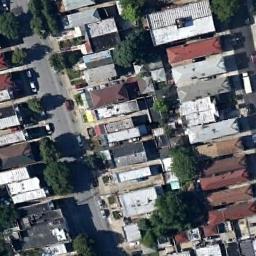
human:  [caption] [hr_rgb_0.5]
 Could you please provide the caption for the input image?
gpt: The dense residential is next to the road and some trees .

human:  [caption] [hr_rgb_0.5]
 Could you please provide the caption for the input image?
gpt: There are some brown and white buildings on dense residential area .

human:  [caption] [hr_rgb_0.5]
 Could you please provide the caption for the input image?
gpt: A dense residential area has lots of trees and houses next to each other while a road stretches through the residential area .

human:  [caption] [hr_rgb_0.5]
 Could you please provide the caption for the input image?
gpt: There are many roads and neatly arranged houses and trees in densely populated areas .

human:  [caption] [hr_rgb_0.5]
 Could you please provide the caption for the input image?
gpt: There are many houses .